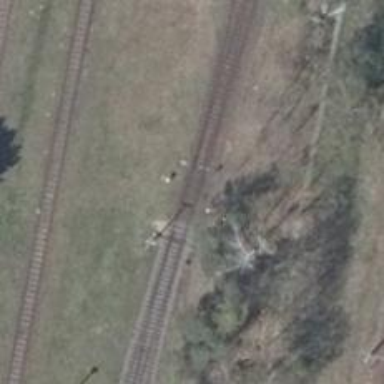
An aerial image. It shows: Railway switch.